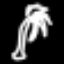
Label: palm tree